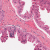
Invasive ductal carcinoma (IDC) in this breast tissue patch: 0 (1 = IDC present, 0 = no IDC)